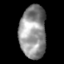
Tissue: skin
Cell type: Epithelial cells
Senescence score: 0.2567
Nuclear area (px): 1369
Mean DAPI intensity: 143.348